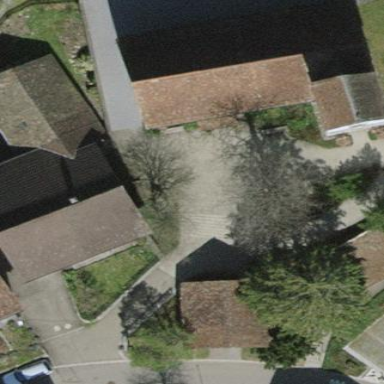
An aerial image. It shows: Building with tile roof.